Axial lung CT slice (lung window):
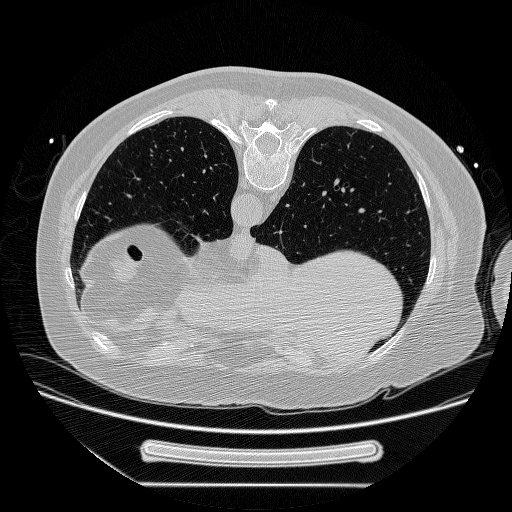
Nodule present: no